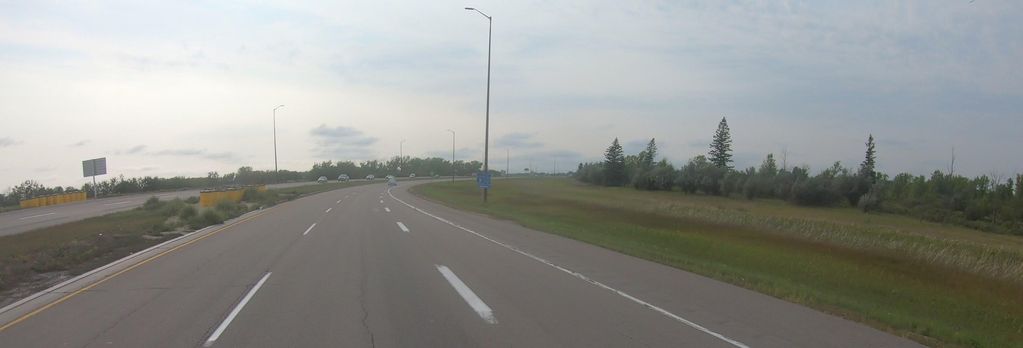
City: winnipeg